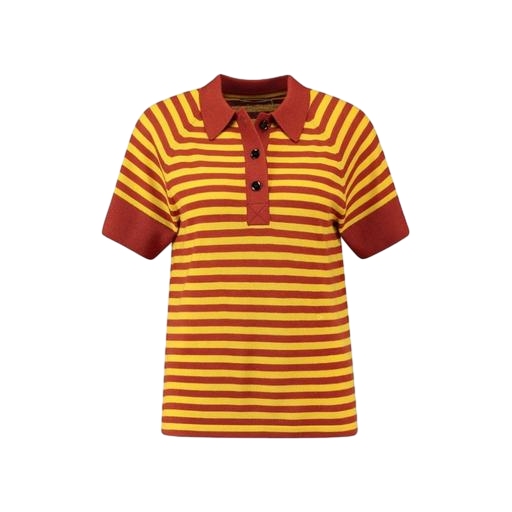
striped polo t-shirt, striped polo shirt, striped polo, white background